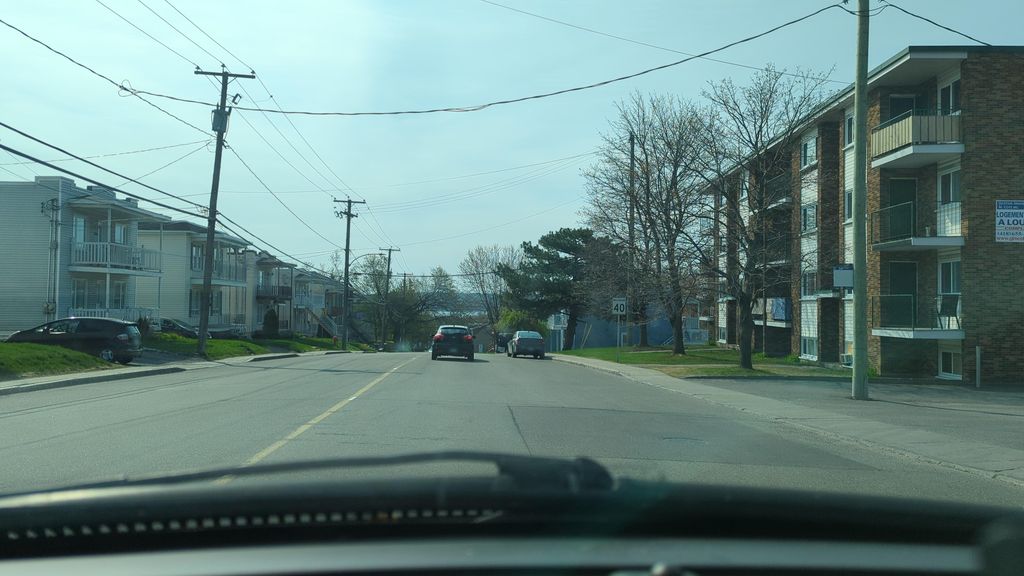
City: quebec_city